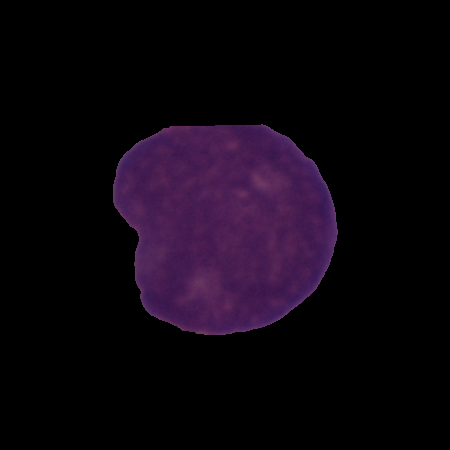
Label: cancer